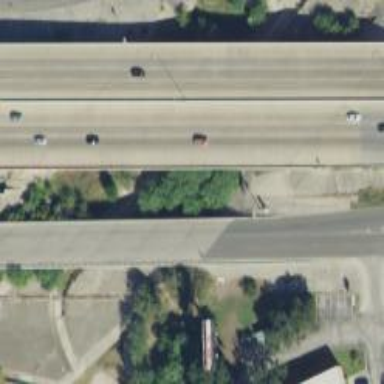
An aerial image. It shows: There is secondary road bridge with frontage road.